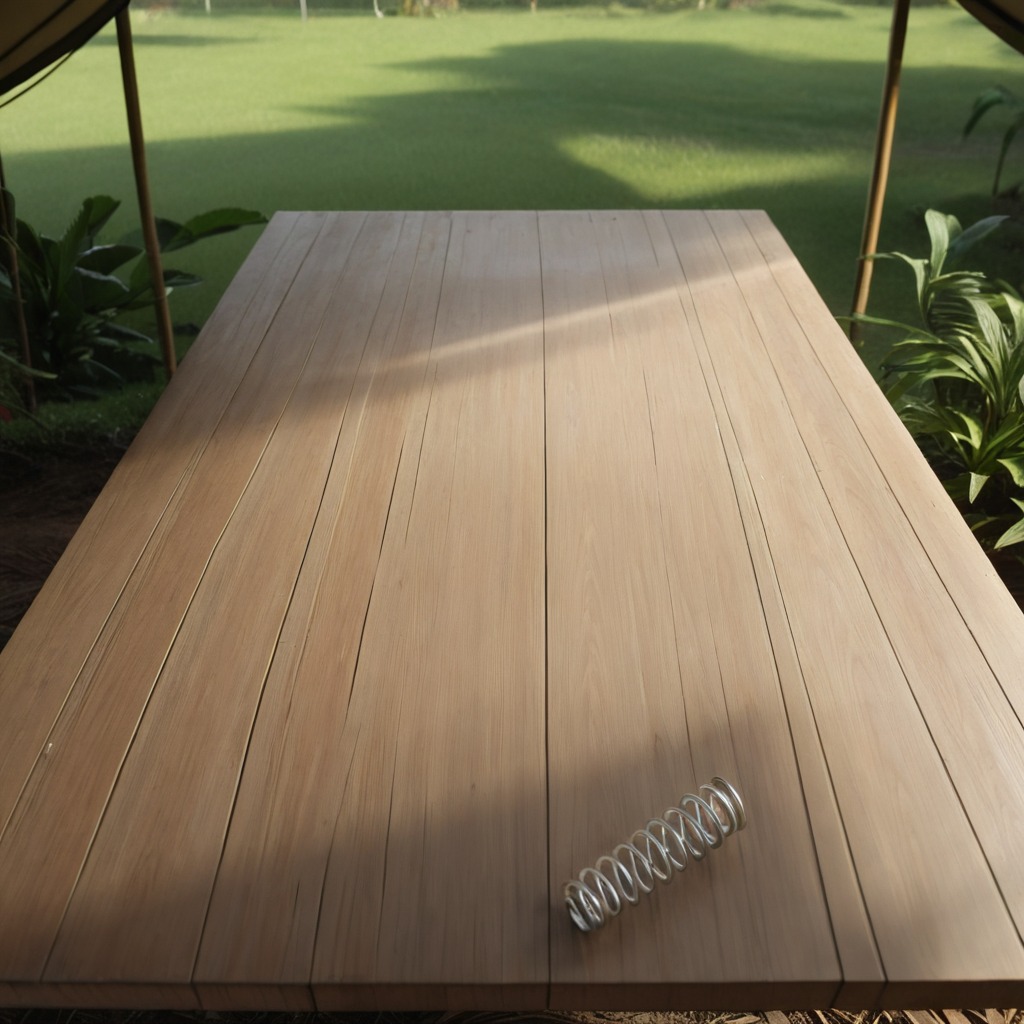
A coiled metal spring is lying on a wooden table inside a jungle field workshop tent.